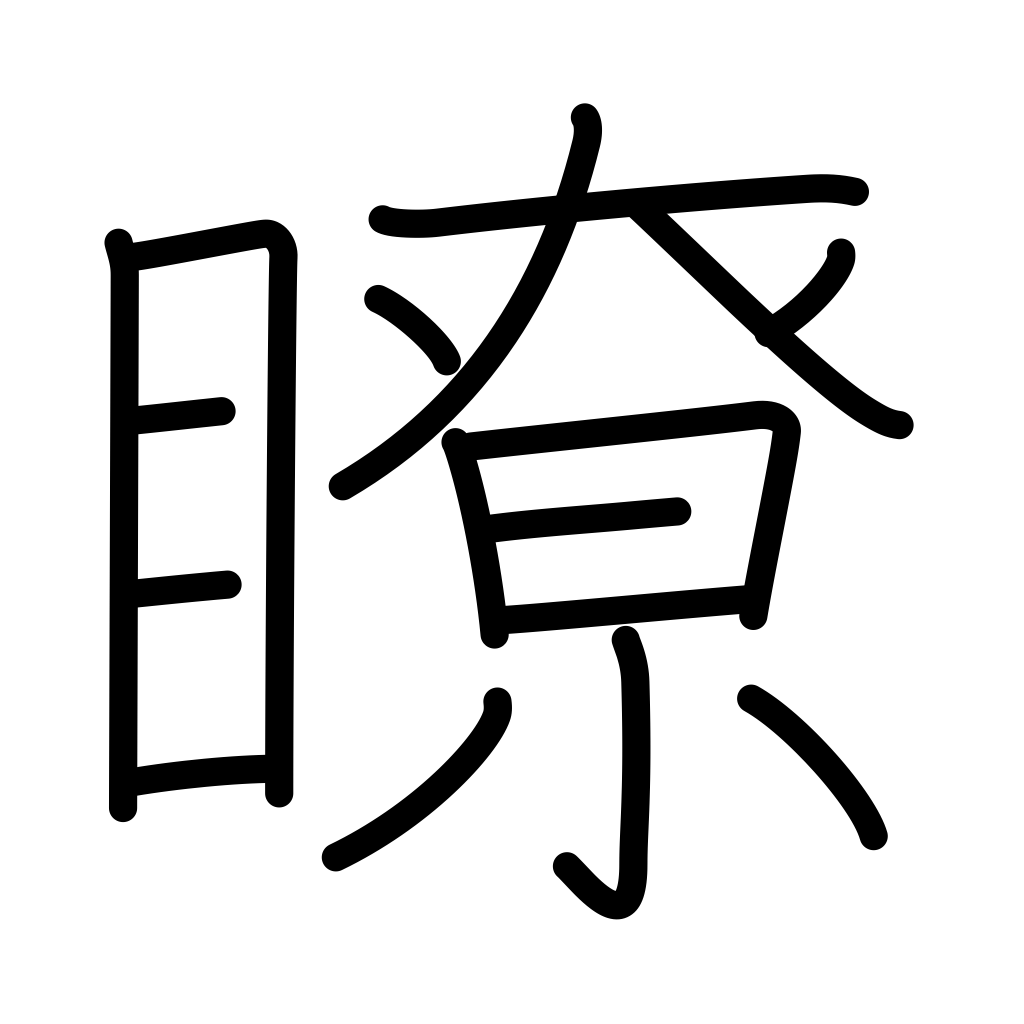
Meaning: clear